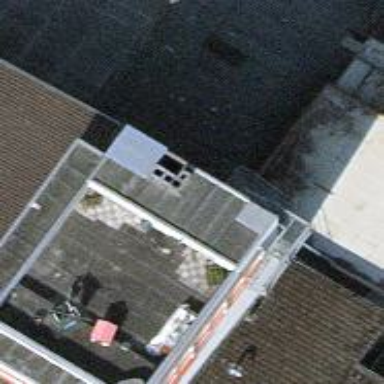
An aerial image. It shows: Building with ridged roof.